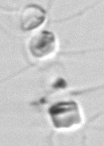
Label: Chaetoceros